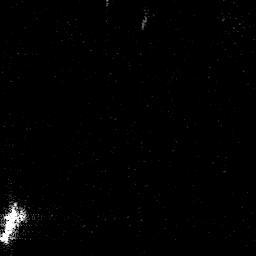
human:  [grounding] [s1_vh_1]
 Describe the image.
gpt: In the satellite image, there is  <ref>1 medium ship </ref> <box>[[0, 80, 9, 96, 0]]</box> located at bottom left.